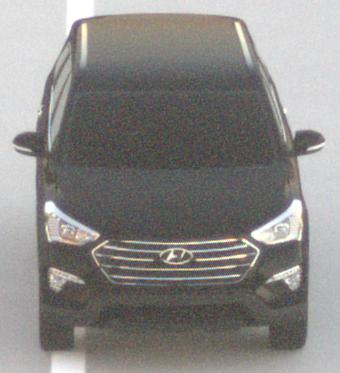
Make: Hyundai
Model: Santa Fe 2.4 GDI
Detailed model: Santa Fe (DM)
Model produced from: 2017/08
Model produced until: 2018/01
Doors: 5
Color: black
Road condition: dry road
Daytime: sunrise or sunset
Contrast: low contrast